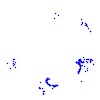
Particle: pion